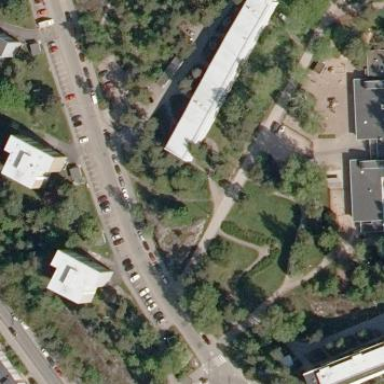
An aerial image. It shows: Street side parking area.